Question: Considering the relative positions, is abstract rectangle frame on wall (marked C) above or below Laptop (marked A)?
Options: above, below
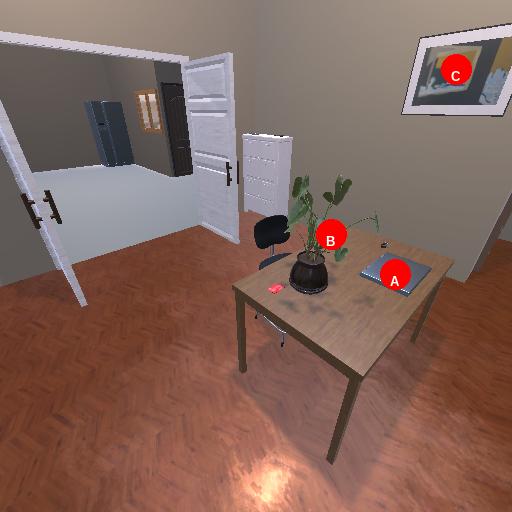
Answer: above